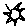
Label: sun